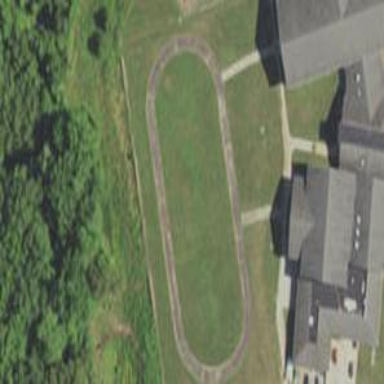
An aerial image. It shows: Track located within leisure land area.